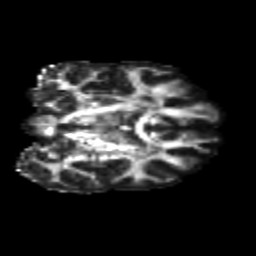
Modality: FA
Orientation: coronal
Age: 26
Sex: female
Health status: healthy
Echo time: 0.074 s